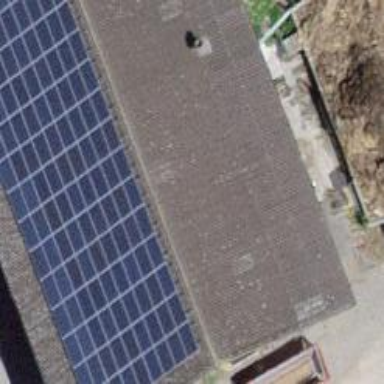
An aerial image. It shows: Barn with solar photovoltaic panel generator on its roof.